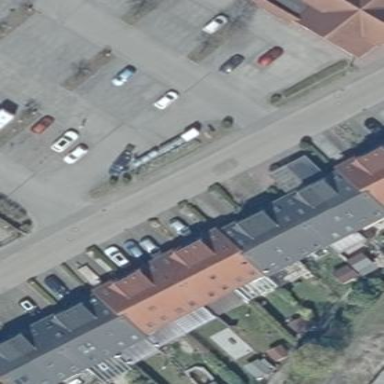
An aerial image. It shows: Terrace building with gabled roof made of black roof tiles.